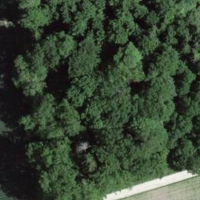
EUNIS habitat code: 44
Species observed at this site:
Aglais urticae